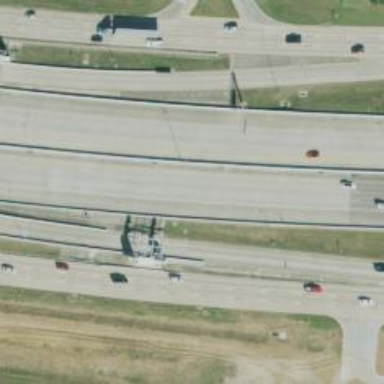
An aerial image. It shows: Toll gantry on the road.